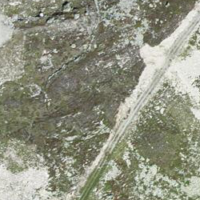
EUNIS habitat code: 31
Species observed at this site:
Alauda arvensis
Oenanthe oenanthe
Anthus spinoletta
Phoenicurus ochruros
Montifringilla nivalis
Pyrrhocorax graculus
Falco tinnunculus
Turdus torquatus